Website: slack
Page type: payment
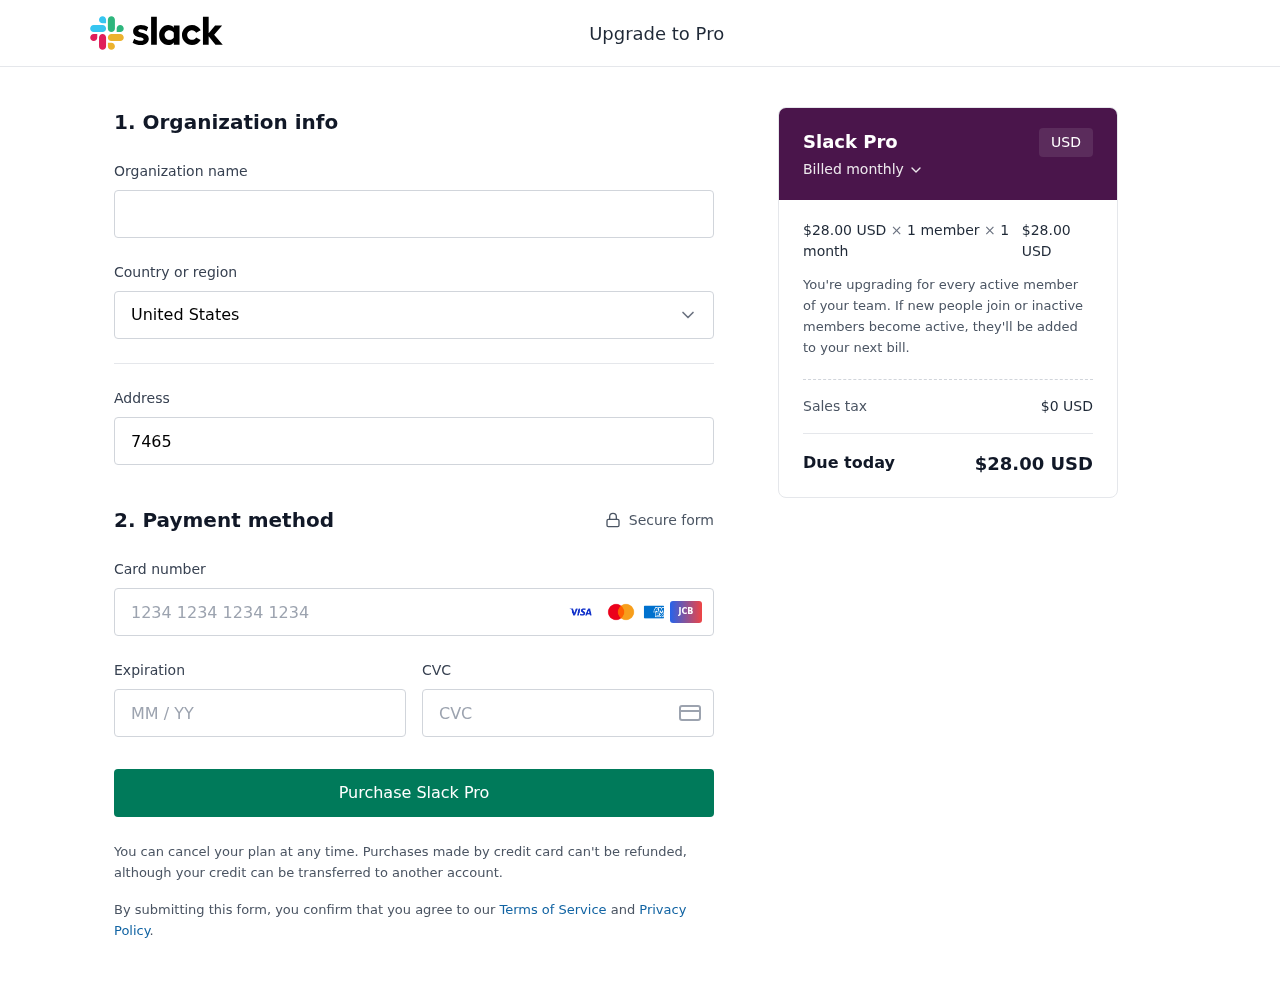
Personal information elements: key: PII_CARD_CVV
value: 212
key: PII_CARD_EXPIRY
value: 10/29
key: PII_CARD_NUMBER
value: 4458 8490 8921 2525
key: PII_COUNTRY
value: United States
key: PII_STREET
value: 74659 Tony Corners
Product elements: key: PRODUCT1_PRICE
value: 28
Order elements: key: ORDER_SUBTOTAL
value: $28.00 USD
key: ORDER_TAX
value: $0 USD
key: ORDER_TOTAL
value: $28.00 USD